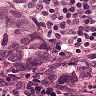
Metastatic tissue present: yes